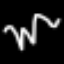
Label: squiggle